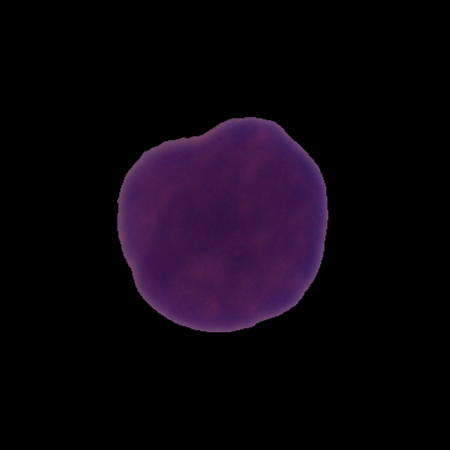
Label: cancer